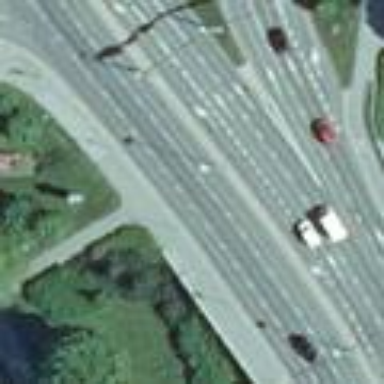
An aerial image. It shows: Area with asphalt surface designated as trunk highway.